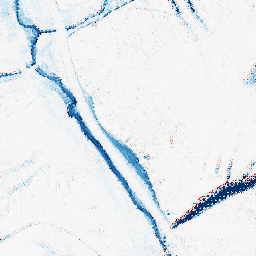
Category: morphological
Decomposition family: morphological
Decomposition parameters: operation: closing
size: 10
Upsampling method: regularized
Upsampling parameters: scale: 2
lambda_reg: 0.1
Upsampling scale: 2